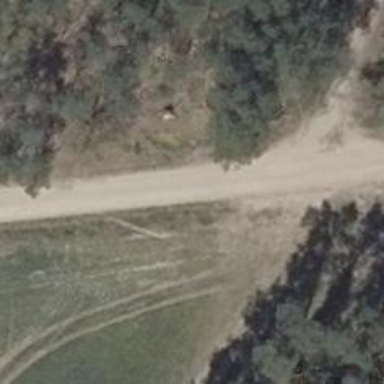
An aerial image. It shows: Unclassified road with dirt surface.